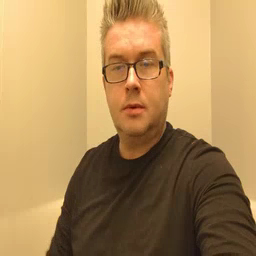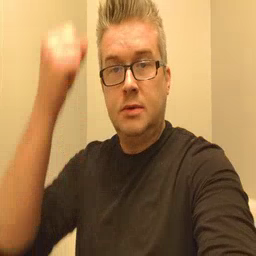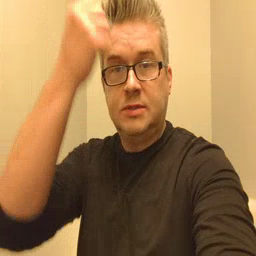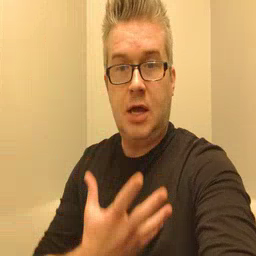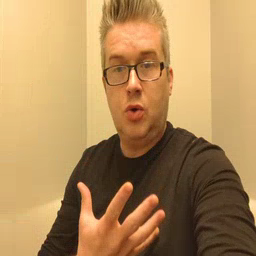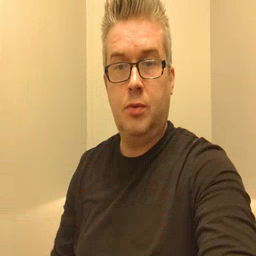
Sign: shower